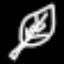
Label: leaf